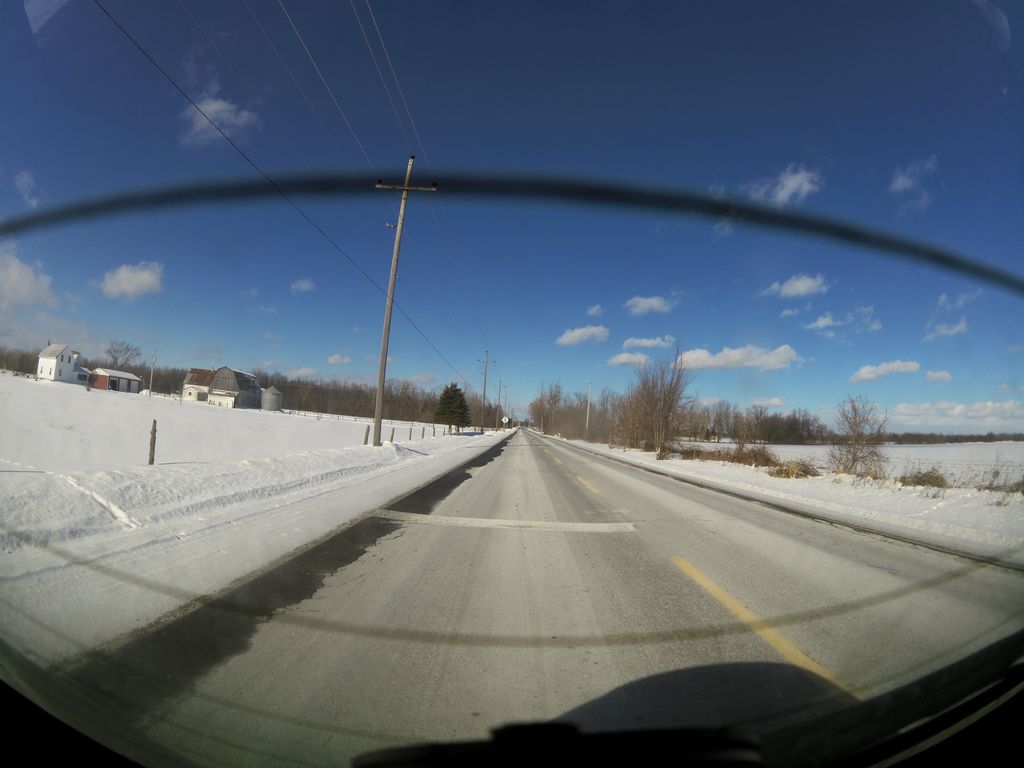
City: ottawa-gatineau